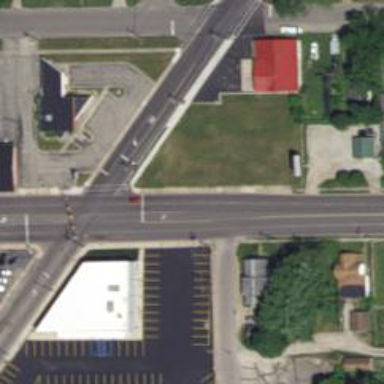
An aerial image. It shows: Unmarked crossing on the road.